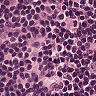
Metastatic tissue present: no